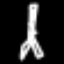
Label: The Eiffel Tower